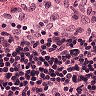
Metastatic tissue present: no